RGB frame:
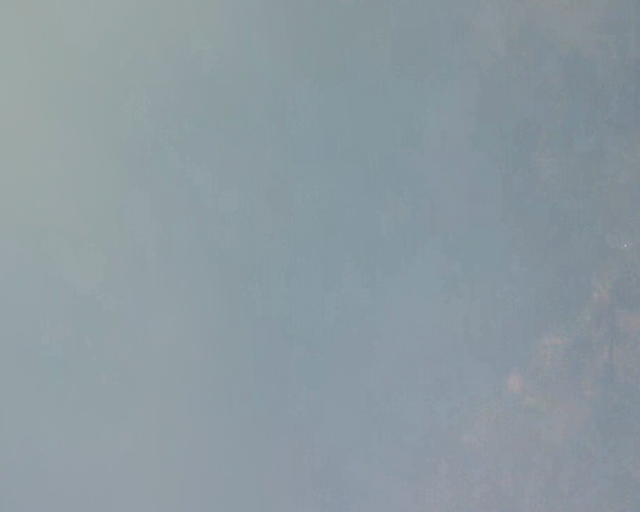
Thermal frame:
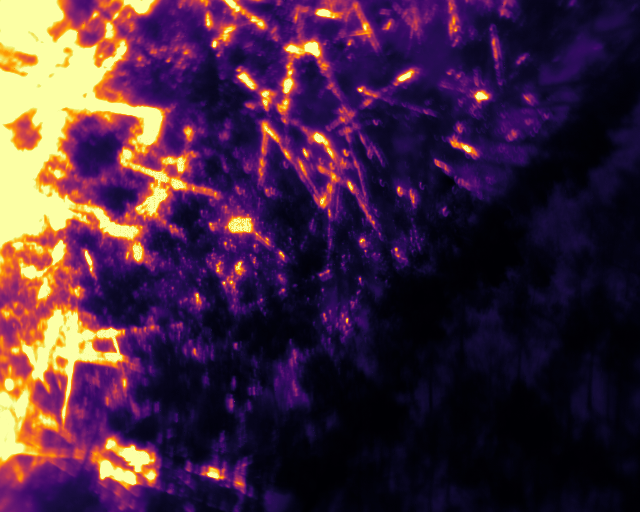
Captured: 2026-02-27 02:40:25
Pixels at or above 80 °C: 84385 (fraction of frame: 0.2575)